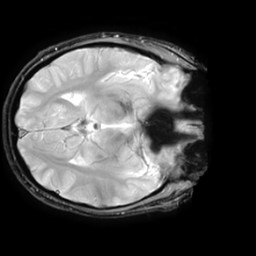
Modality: T2starw
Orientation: axial
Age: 30
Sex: male
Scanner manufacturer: ge
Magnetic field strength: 3 T
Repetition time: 0.65 s
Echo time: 0.02 s